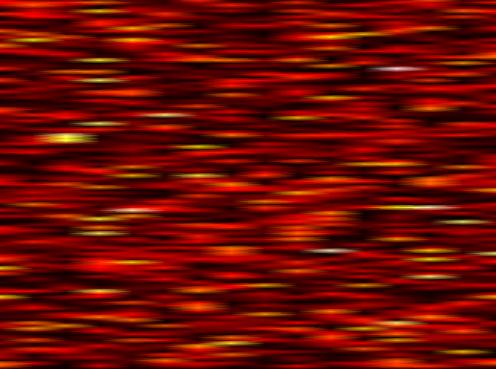
Label: FOFDM